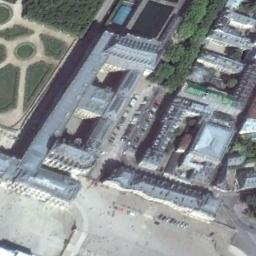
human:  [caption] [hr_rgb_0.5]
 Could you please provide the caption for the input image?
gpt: The palace is on the grass next to the bare land .

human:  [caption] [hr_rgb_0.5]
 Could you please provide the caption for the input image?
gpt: The central part of the palace is a circular building .

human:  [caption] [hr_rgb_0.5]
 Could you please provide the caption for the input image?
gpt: The gray palace has some palaces, A park and a parking lot .

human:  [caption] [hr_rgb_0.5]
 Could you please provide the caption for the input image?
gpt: There are some trees near the palace .

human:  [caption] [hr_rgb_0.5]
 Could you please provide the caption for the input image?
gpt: There are some green trees and lawns beside the palace .